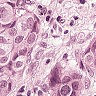
Metastatic tissue present: yes